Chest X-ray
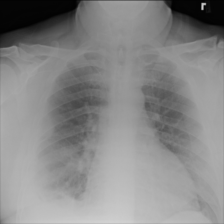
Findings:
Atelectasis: negative
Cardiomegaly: negative
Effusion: negative
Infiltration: negative
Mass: positive
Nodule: negative
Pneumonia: negative
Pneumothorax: negative
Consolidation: negative
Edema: negative
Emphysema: negative
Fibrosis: negative
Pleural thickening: negative
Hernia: negative